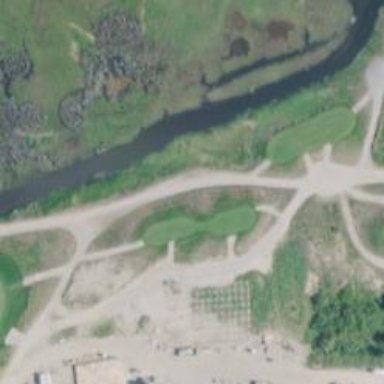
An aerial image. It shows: Pathway for golfing.